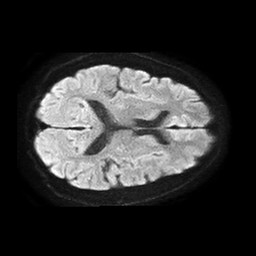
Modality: TRACE
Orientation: axial
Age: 41
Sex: male
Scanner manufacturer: philips
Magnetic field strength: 1.5 T
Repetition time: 4.6 s
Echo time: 0.08631 s